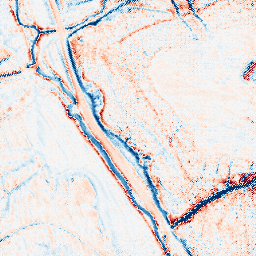
Category: multiscale
Decomposition family: dog_multiscale
Decomposition parameters: sigma_ratio: 1.4
n_scales: 5
base_sigma: 0.5
Upsampling method: regularized
Upsampling parameters: scale: 4
lambda_reg: 0.1
Upsampling scale: 4